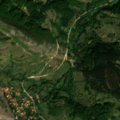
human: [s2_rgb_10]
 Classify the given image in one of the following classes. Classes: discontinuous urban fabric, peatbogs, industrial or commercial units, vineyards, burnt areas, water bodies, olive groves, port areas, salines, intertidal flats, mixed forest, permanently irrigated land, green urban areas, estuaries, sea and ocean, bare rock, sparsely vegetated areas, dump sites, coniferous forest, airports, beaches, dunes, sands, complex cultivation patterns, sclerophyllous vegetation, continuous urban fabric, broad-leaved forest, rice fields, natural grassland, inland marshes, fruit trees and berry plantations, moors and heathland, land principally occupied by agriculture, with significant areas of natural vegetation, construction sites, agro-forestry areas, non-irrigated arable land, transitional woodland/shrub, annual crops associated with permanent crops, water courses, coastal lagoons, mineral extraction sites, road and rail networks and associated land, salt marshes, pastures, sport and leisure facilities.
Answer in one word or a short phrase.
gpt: land principally occupied by agriculture, with significant areas of natural vegetation, broad-leaved forest, mixed forest, natural grassland, sparsely vegetated areas